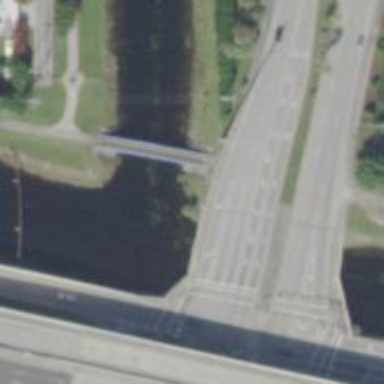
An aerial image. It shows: Bridge for cycleway.